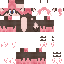
A female animal skin with pale skin, wearing brown long hair dressed in a red robe top and red pants, featuring a closed mouth.